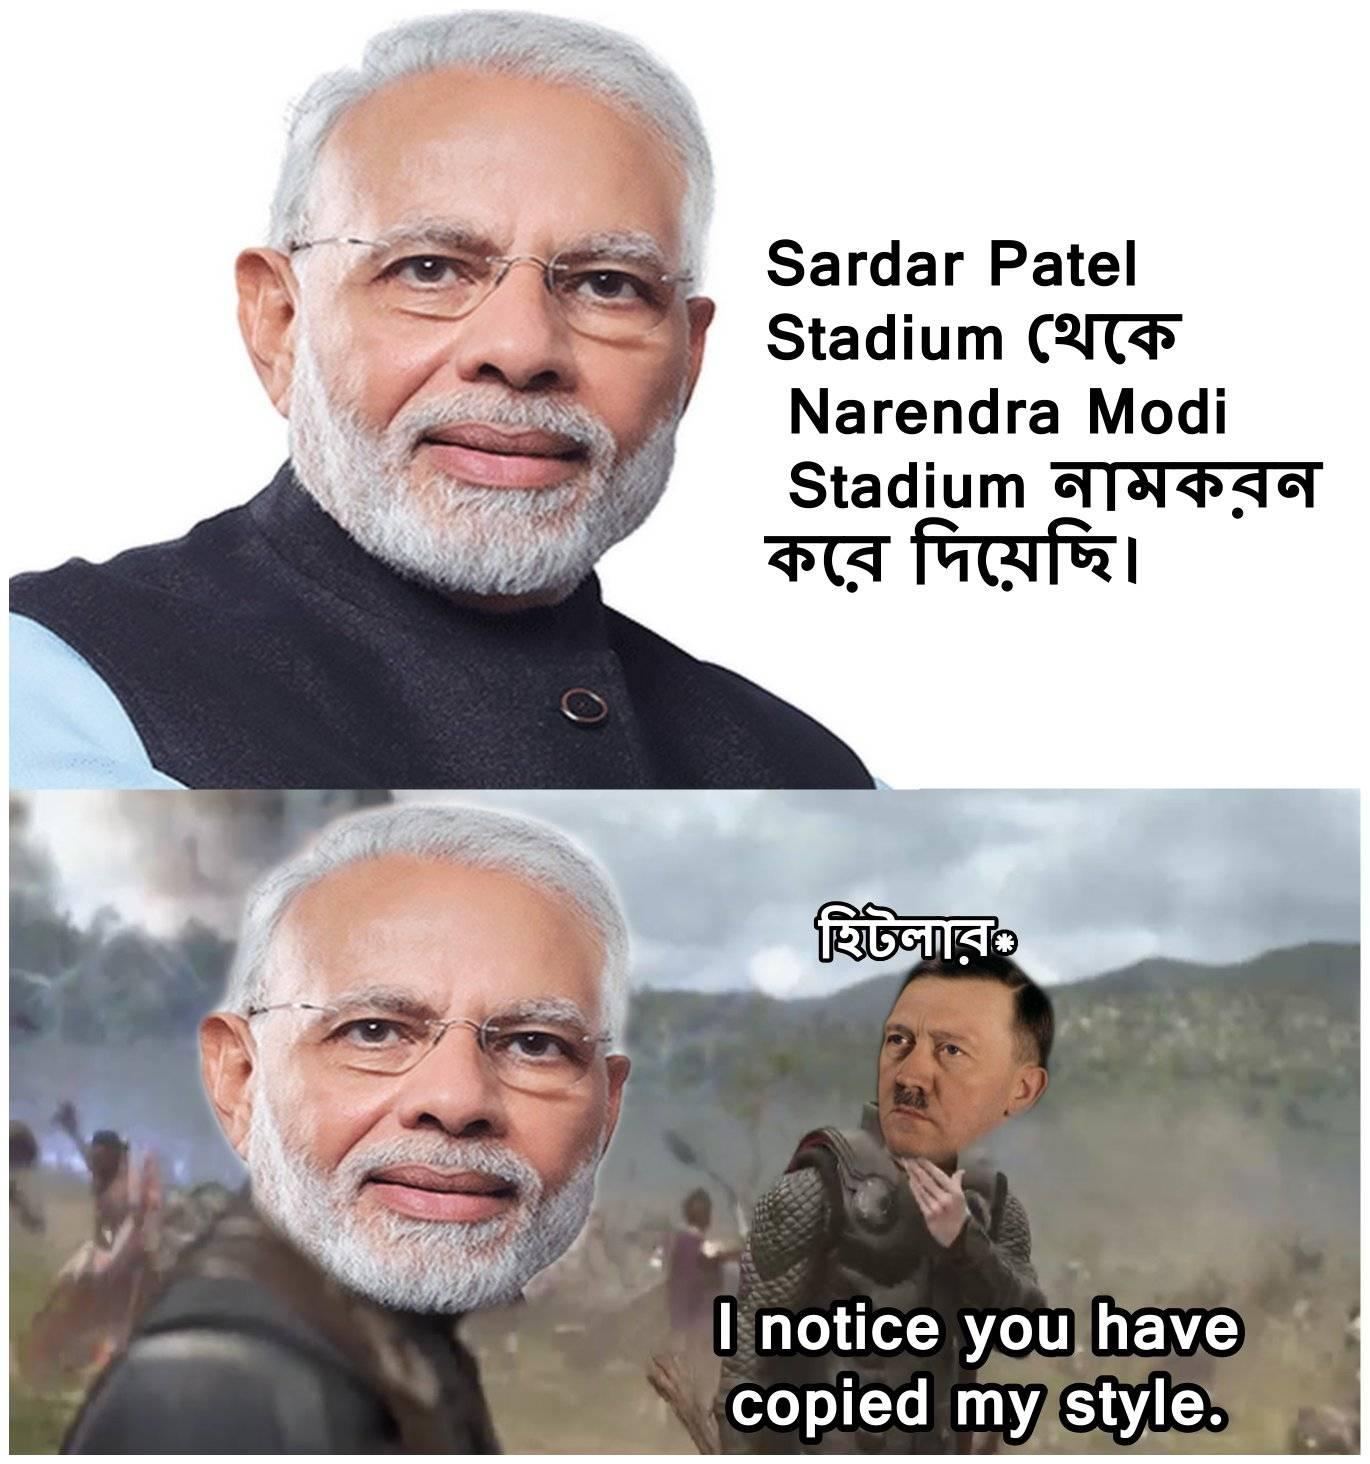
Caption: Sardar Patel Stadium থেকে Narendra Modi Stadium নামকরন করে দিয়েছি ।   হিটলার *  I notice you have copied my style
Label: hate